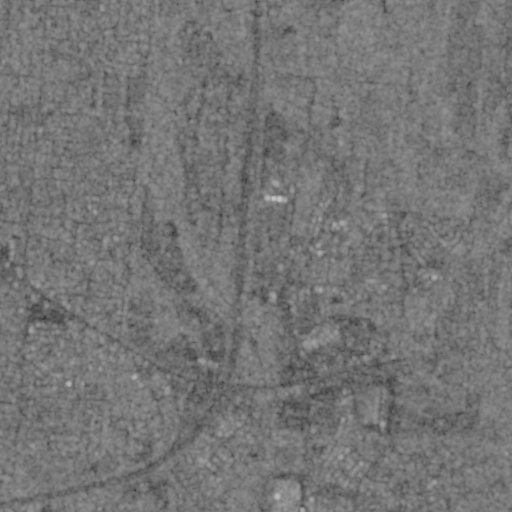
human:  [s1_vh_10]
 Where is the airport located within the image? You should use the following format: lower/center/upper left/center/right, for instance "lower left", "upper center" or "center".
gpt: The airport is located in the upper left of the image.
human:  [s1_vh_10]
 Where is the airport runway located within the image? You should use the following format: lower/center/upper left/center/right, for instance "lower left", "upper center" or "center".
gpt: The airport runway is located in the center right of the image.
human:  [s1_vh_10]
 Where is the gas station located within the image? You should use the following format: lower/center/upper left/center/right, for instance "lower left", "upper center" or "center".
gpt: The gas station is located in the lower right of the image.
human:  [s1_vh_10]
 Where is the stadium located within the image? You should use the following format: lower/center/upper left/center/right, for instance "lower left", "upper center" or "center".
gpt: The stadium is located in the lower center of the image.
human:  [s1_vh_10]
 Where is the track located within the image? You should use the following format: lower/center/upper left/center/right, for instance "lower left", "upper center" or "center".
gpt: The track is located in the center of the image.
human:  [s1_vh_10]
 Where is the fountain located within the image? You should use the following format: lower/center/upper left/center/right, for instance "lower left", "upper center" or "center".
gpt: The fountain is located in the lower center of the image.
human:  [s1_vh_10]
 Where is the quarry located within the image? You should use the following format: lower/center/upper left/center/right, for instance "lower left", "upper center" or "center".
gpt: There is no quarry in the image.

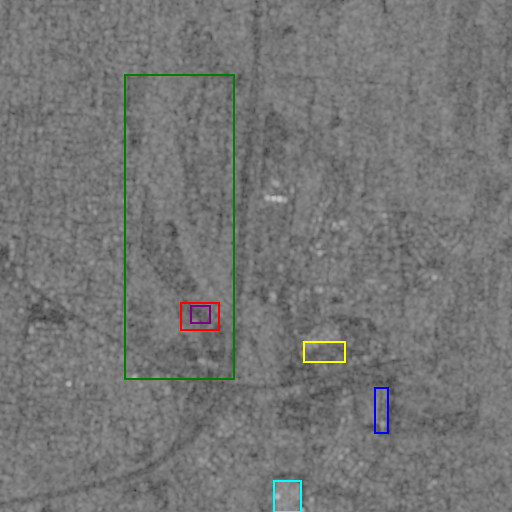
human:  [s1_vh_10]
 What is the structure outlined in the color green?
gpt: The structure outlined in green is a park.
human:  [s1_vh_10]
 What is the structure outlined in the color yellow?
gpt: The structure outlined in yellow is a parking lot.
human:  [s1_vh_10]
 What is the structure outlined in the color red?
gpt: The structure outlined in red is a stadium.
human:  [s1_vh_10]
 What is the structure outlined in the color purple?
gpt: The structure outlined in purple is a track.
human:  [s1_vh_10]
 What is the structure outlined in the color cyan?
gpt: The structure outlined in cyan is a building.
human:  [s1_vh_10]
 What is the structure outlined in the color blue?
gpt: The structure outlined in blue is a building.
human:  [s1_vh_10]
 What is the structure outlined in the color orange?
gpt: There is no orange outline.